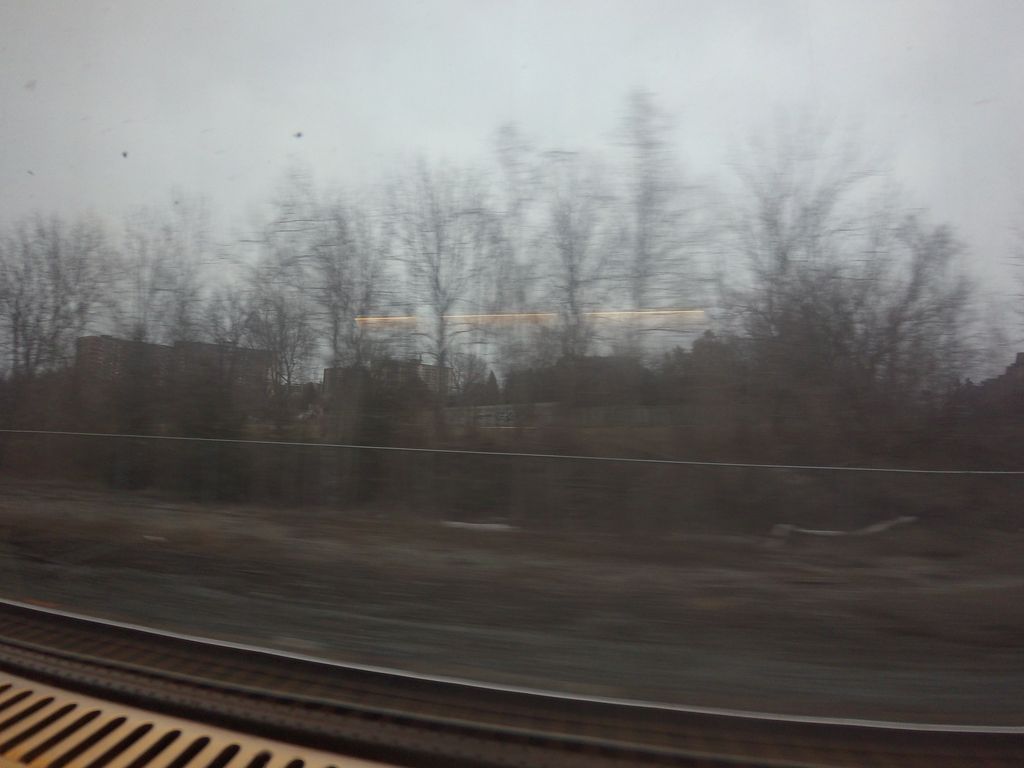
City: toronto